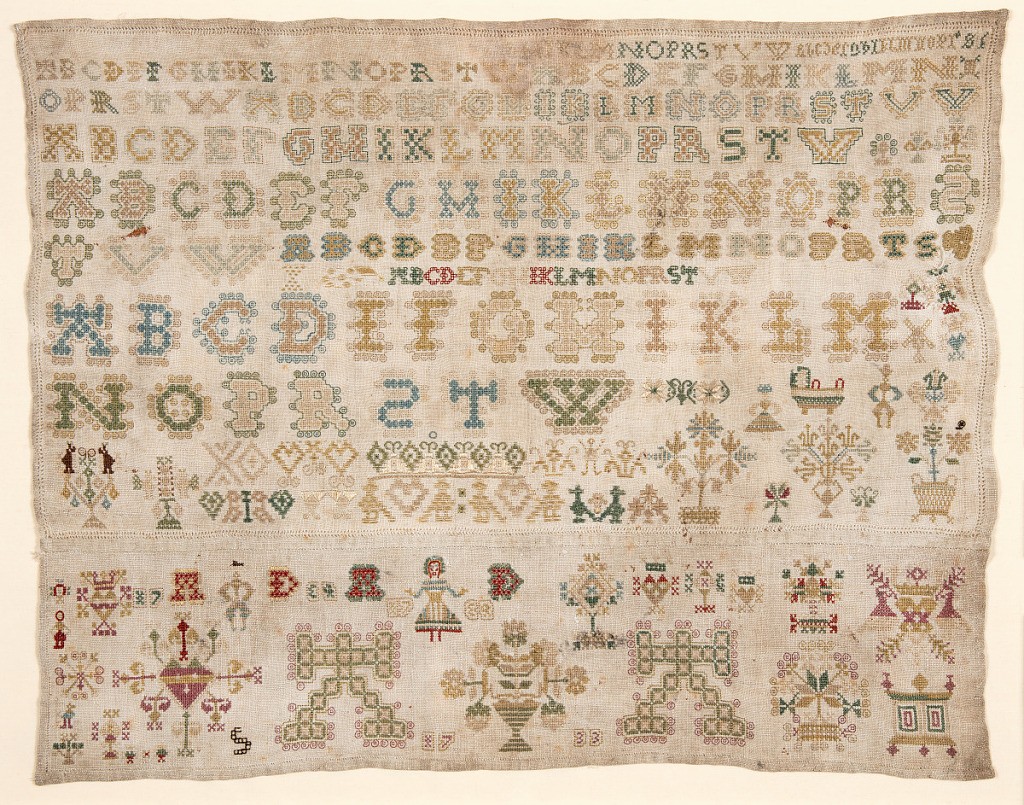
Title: Sampler
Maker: Unknown
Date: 1733
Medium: silk, linen Technique: embroidered
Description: Ten different alphabets fill the top half of the sampler, some heavily embellished. Spot motifs below include human figures, flowers, hearts, birds, geometrical shapes, and the large initials AA.